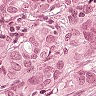
Metastatic tissue present: yes